【题型】填空题　【知识点】平面几何　【难度】medium
窗花是贴在窗纸或窗户玻璃上的剪纸，是中国古老的传统民间艺术之一，图中所示的窗花轮廓可以看作是一个正八边形．已知该正八边形 $A_1A_2A_3A_4A_5A_6A_7A_8$ 的边长为 10，点 $P$ 在其边上运动，则 $\overrightarrow{A_1A_2} \cdot \overrightarrow{A_1P}$ 的取值范围是\underline{\quad\quad\quad\quad}．

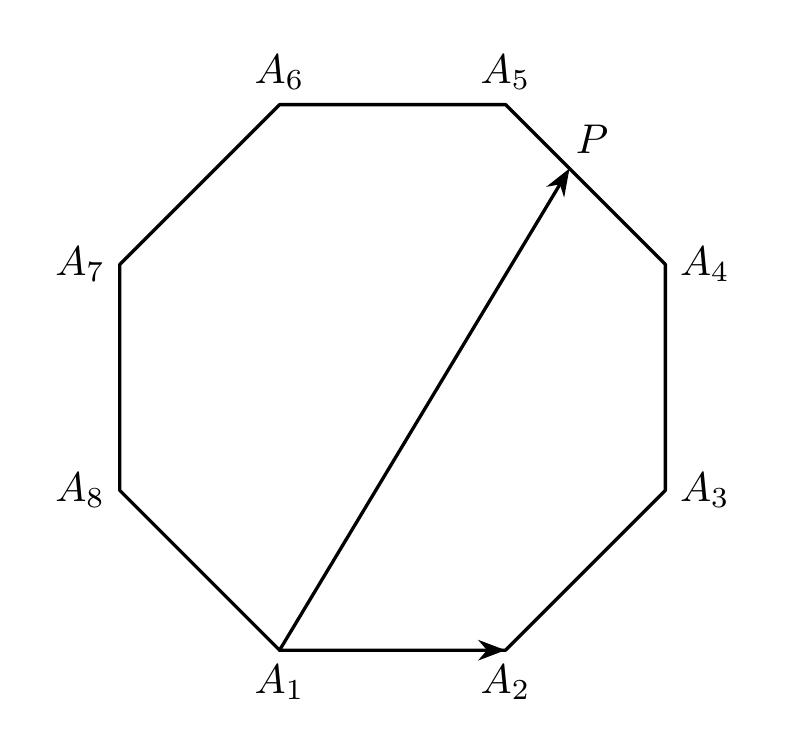
【解答】
【答案】 $[-50\sqrt{2}, 100+50\sqrt{2}]$

【分析】 作出图形，由图可得点 $P$ 在 $A_3A_4$ 上运动，$\overrightarrow{A_1A_2} \cdot \overrightarrow{A_1P}$ 取的最大值，当 $P$ 在 $A_7A_8$ 上运动，$\overrightarrow{A_1A_2} \cdot \overrightarrow{A_1P}$ 取的最小值，求得相应最值即可．

【详解】 分别过 $A_3, A_8$ 作 $A_1A_2$ 的垂线，垂足为 $M$，$N$，且 $A_1N = 5\sqrt{2}$，$A_1M = 10+5\sqrt{2}$，

因为点 $P$ 在正八边形上运动，所以 $\overrightarrow{A_1P}$ 在 $\overrightarrow{A_1A_2}$ 上的投影向量的起点为 $A_1$，终点在线段 $MN$ 上移动，

则当点 $P$ 在 $A_3A_4$ 上运动，$\overrightarrow{A_1A_2} \cdot \overrightarrow{A_1P}$ 取的最大值，为 $|\overrightarrow{A_1A_2}| \cdot |\overrightarrow{A_1M}| = 10 \times (10+5\sqrt{2}) = 100+50\sqrt{2}$，

则当点 $P$ 在 $A_7A_8$ 上运动，$\overrightarrow{A_1A_2} \cdot \overrightarrow{A_1P}$ 取的最小值，为 $-|\overrightarrow{A_1A_2}| \cdot |\overrightarrow{A_1N}| = -10 \times 5\sqrt{2} = -50\sqrt{2}$，

所以 $\overrightarrow{A_1A_2} \cdot \overrightarrow{A_1P}$ 的取值范围是 $[-50\sqrt{2}, 100+50\sqrt{2}]$

故答案为：$[-50\sqrt{2}, 100+50\sqrt{2}]$
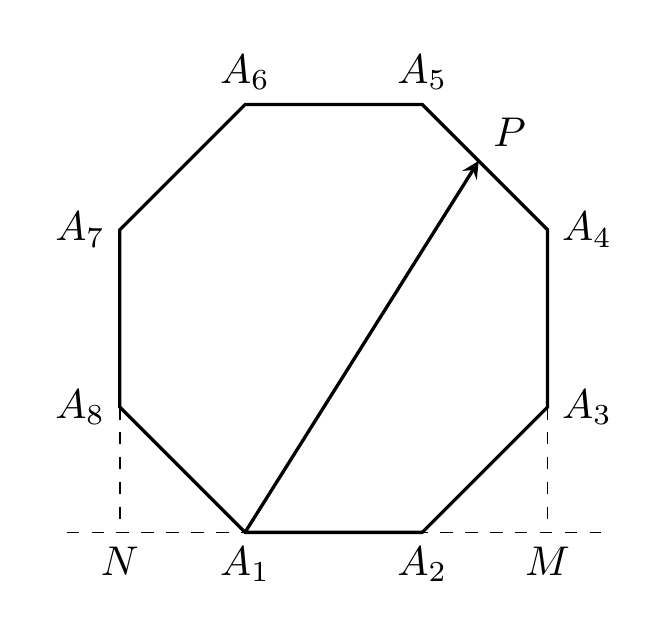